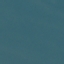
Land use / land cover: SeaLake